Question: I have the following data frame:
'''
structure(list(milieu = structure(c(3L, 9L, 8L, 6L, 10L, 2L,
1L, 7L, 5L, 4L, 3L, 9L, 8L, 6L, 10L, 2L, 1L, 7L, 5L, 4L, 3L,
9L, 8L, 6L, 10L, 2L, 1L, 7L, 5L, 4L, 3L, 9L, 8L, 6L, 10L, 2L,
1L, 7L, 5L, 4L, 3L, 9L, 8L, 6L, 10L, 2L, 1L, 7L, 5L, 4L, 3L,
9L, 8L, 6L, 10L, 2L, 1L, 7L, 5L, 4L, 3L, 9L, 8L, 6L, 10L, 2L,
1L, 7L, 5L, 4L, 3L, 9L, 8L, 6L, 10L, 2L, 1L, 7L, 5L, 4L, 3L,
9L, 8L, 6L, 10L, 2L, 1L, 7L, 5L, 4L, 3L, 9L, 8L, 6L, 10L, 2L,
1L, 7L, 5L, 4L, 3L, 9L, 8L, 6L, 10L, 2L, 1L, 7L, 5L, 4L, 3L,
9L, 8L, 6L, 10L, 2L, 1L, 7L, 5L, 4L, 3L, 9L, 8L, 6L, 10L, 2L,
1L, 7L, 5L, 4L, 3L, 9L, 8L, 6L, 10L, 2L, 1L, 7L, 5L, 4L), .Label = c("BUM",
"DDR", "ETB", "EXP", "HED", "KON", "MAT", "PER", "PMA", "TRA"
), class = "factor"), mycols = structure(c(3L, 1L, 5L, 6L, 2L,
4L, 10L, 8L, 7L, 9L, 3L, 1L, 5L, 6L, 2L, 4L, 10L, 8L, 7L, 9L,
3L, 1L, 5L, 6L, 2L, 4L, 10L, 8L, 7L, 9L, 3L, 1L, 5L, 6L, 2L,
4L, 10L, 8L, 7L, 9L, 3L, 1L, 5L, 6L, 2L, 4L, 10L, 8L, 7L, 9L,
3L, 1L, 5L, 6L, 2L, 4L, 10L, 8L, 7L, 9L, 3L, 1L, 5L, 6L, 2L,
4L, 10L, 8L, 7L, 9L, 3L, 1L, 5L, 6L, 2L, 4L, 10L, 8L, 7L, 9L,
3L, 1L, 5L, 6L, 2L, 4L, 10L, 8L, 7L, 9L, 3L, 1L, 5L, 6L, 2L,
4L, 10L, 8L, 7L, 9L, 3L, 1L, 5L, 6L, 2L, 4L, 10L, 8L, 7L, 9L,
3L, 1L, 5L, 6L, 2L, 4L, 10L, 8L, 7L, 9L, 3L, 1L, 5L, 6L, 2L,
4L, 10L, 8L, 7L, 9L, 3L, 1L, 5L, 6L, 2L, 4L, 10L, 8L, 7L, 9L), .Label = c("#00CCFF",
"#00FD03", "#3168FF", "#97CB00", "#98CBF8", "#CCFCCC", "#FB02FE",
"#FE9900", "#FF0200", "#FFFD00"), class = "factor"), variable = structure(c(8L,
8L, 8L, 8L, 8L, 8L, 8L, 8L, 8L, 8L, 7L, 7L, 7L, 7L, 7L, 7L, 7L,
7L, 7L, 7L, 9L, 9L, 9L, 9L, 9L, 9L, 9L, 9L, 9L, 9L, 11L, 11L,
11L, 11L, 11L, 11L, 11L, 11L, 11L, 11L, 14L, 14L, 14L, 14L, 14L,
14L, 14L, 14L, 14L, 14L, 10L, 10L, 10L, 10L, 10L, 10L, 10L, 10L,
10L, 10L, 12L, 12L, 12L, 12L, 12L, 12L, 12L, 12L, 12L, 12L, 3L,
3L, 3L, 3L, 3L, 3L, 3L, 3L, 3L, 3L, 6L, 6L, 6L, 6L, 6L, 6L, 6L,
6L, 6L, 6L, 4L, 4L, 4L, 4L, 4L, 4L, 4L, 4L, 4L, 4L, 1L, 1L, 1L,
1L, 1L, 1L, 1L, 1L, 1L, 1L, 2L, 2L, 2L, 2L, 2L, 2L, 2L, 2L, 2L,
2L, 5L, 5L, 5L, 5L, 5L, 5L, 5L, 5L, 5L, 5L, 13L, 13L, 13L, 13L,
13L, 13L, 13L, 13L, 13L, 13L), .Label = c("Auslaender", "Umweltbelastung",
"OEPNV", "Kriminalitaet", "Einr. f. Kinder", "Mangel an Gruenflaechen",
"Gaststaette", "Geschaeft", "Bank", "Park", "Hausarzt", "Sportstaette",
"Einr. f. Jugendliche", "Einr. F. Aeltere"), class = "factor", scores = structure(c(0.0718023287061849,
0.0693420423225302, 0.0753384763664876, 0.0827043835101492, 0.109631516692048,
0.0765927537218141, 0.0870322381232645, 0.0515014684350035, 0.0683398169561522,
0.0554744519820495, 0.0363337127130046, 0.0463575341160886, 0.0671060291182815,
0.102443247236942), .Dim = 14L, .Dimnames = list(c("Geschaeft",
"Gaststaette", "Bank", "Hausarzt", "Einr. F. Aeltere", "Park",
"Sportstaette", "OEPNV", "Mangel an Gruenflaechen", "Kriminalitaet",
"Auslaender", "Umweltbelastung", "Einr. f. Kinder", "Einr. f. Jugendliche"
)))), value = c(0.0468431771894094, 0.0916666666666667, 0.0654761904761905,
0.0905432595573441, 0.0761904761904762, 0.0672097759674134, 0.0869565217391304,
0.0650887573964497, 0.0762250453720508, 0.0518234165067179, 0.0855397148676171,
0.0604166666666667, 0.0555555555555556, 0.0764587525150905, 0.0895238095238095,
0.0712830957230143, 0.075098814229249, 0.0631163708086785, 0.0780399274047187,
0.0383877159309021, 0.065173116089613, 0.0854166666666667, 0.0972222222222222,
0.0824949698189135, 0.060952380952381, 0.0529531568228106, 0.0731225296442688,
0.0828402366863905, 0.0725952813067151, 0.0806142034548944, 0.0712830957230143,
0.0833333333333333, 0.0912698412698413, 0.0704225352112676, 0.0628571428571429,
0.0672097759674134, 0.106719367588933, 0.0710059171597633, 0.108892921960073,
0.0940499040307102, 0.10183299389002, 0.104166666666667, 0.107142857142857,
0.100603621730382, 0.12, 0.116089613034623, 0.112648221343874,
0.112426035502959, 0.121597096188748, 0.0998080614203455, 0.0855397148676171,
0.0666666666666667, 0.0912698412698413, 0.0804828973843058, 0.0704761904761905,
0.0672097759674134, 0.0731225296442688, 0.0670611439842209, 0.0834845735027223,
0.0806142034548944, 0.0855397148676171, 0.0791666666666667, 0.0952380952380952,
0.0824949698189135, 0.0933333333333333, 0.114052953156823, 0.0810276679841897,
0.0788954635108481, 0.0780399274047187, 0.0825335892514395, 0.0529531568228106,
0.05625, 0.0456349206349206, 0.0583501006036217, 0.0666666666666667,
0.0366598778004073, 0.0434782608695652, 0.0571992110453649, 0.0344827586206897,
0.0633397312859885, 0.0692464358452139, 0.0645833333333333, 0.0694444444444444,
0.0422535211267606, 0.0666666666666667, 0.0692464358452139, 0.0711462450592885,
0.0749506903353057, 0.0598911070780399, 0.0959692898272553, 0.0672097759674134,
0.0541666666666667, 0.0476190476190476, 0.0422535211267606, 0.0628571428571429,
0.0509164969450102, 0.0454545454545455, 0.0532544378698225, 0.058076225045372,
0.072936660268714, 0.0244399185336049, 0.04375, 0.0416666666666667,
0.0663983903420523, 0.0228571428571429, 0.0509164969450102, 0.0237154150197628,
0.0236686390532544, 0.0217785843920145, 0.0441458733205374, 0.0468431771894094,
0.0479166666666667, 0.0476190476190476, 0.0402414486921529, 0.0438095238095238,
0.0468431771894094, 0.0454545454545455, 0.0512820512820513, 0.0417422867513612,
0.0518234165067179, 0.0753564154786151, 0.075, 0.0555555555555556,
0.0724346076458753, 0.0533333333333333, 0.0794297352342159, 0.075098814229249,
0.0788954635108481, 0.0598911070780399, 0.0460652591170825, 0.122199592668024,
0.0875, 0.0892857142857143, 0.0945674044265594, 0.11047619047619,
0.109979633401222, 0.0869565217391304, 0.120315581854043, 0.105263157894737,
0.0978886756238004), y = structure(c(3L, 9L, 8L, 6L, 10L, 2L,
1L, 7L, 5L, 4L, 3L, 9L, 8L, 6L, 10L, 2L, 1L, 7L, 5L, 4L, 3L,
9L, 8L, 6L, 10L, 2L, 1L, 7L, 5L, 4L, 3L, 9L, 8L, 6L, 10L, 2L,
1L, 7L, 5L, 4L, 3L, 9L, 8L, 6L, 10L, 2L, 1L, 7L, 5L, 4L, 3L,
9L, 8L, 6L, 10L, 2L, 1L, 7L, 5L, 4L, 3L, 9L, 8L, 6L, 10L, 2L,
1L, 7L, 5L, 4L, 3L, 9L, 8L, 6L, 10L, 2L, 1L, 7L, 5L, 4L, 3L,
9L, 8L, 6L, 10L, 2L, 1L, 7L, 5L, 4L, 3L, 9L, 8L, 6L, 10L, 2L,
1L, 7L, 5L, 4L, 3L, 9L, 8L, 6L, 10L, 2L, 1L, 7L, 5L, 4L, 3L,
9L, 8L, 6L, 10L, 2L, 1L, 7L, 5L, 4L, 3L, 9L, 8L, 6L, 10L, 2L,
1L, 7L, 5L, 4L, 3L, 9L, 8L, 6L, 10L, 2L, 1L, 7L, 5L, 4L), .Label = c("BUM",
"DDR", "ETB", "EXP", "HED", "KON", "MAT", "PER", "PMA", "TRA"
), class = "factor")), .Names = c("milieu", "mycols", "variable",
"value", "y"), row.names = c(NA, -140L), class = "data.frame")
'''
and want to plot it, according to <URL> with:
'''
ggplot(mdf, aes(x = variable, y = value)) +
geom_line(data = transform(mdf, milieu = NULL), aes(group = y), colour = 'grey80')+
geom_line(aes(group = milieu)) +
scale_colour_manual(value=mdf$mycols) +
facet_wrap(~milieu) +
opts(axis.text.x = theme_text(angle=90, hjust=1))
'''
The plot looks so far ok, but I can't set the colors of the lines (right now black) in each group to the according colors in mdf$mycols...

Has someone an idea how I can set the colors in the plot?
Thanks for your help!
Dominik
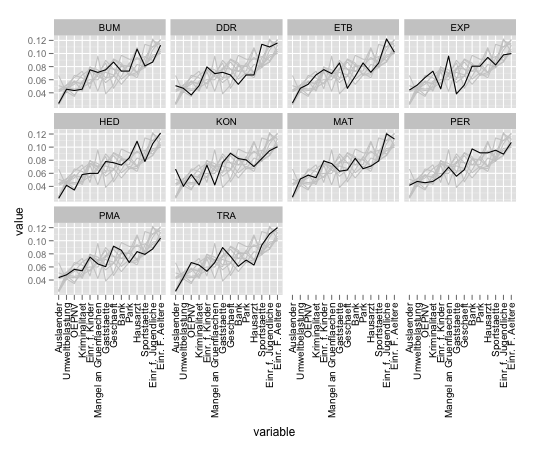
Answer: Here is how you would do it in this case. You can control the thickness of the dark lines by changing "size" and the lightness of the other lines by changing "alpha". The only purpose of the colors I can see is that you don't need to use a legend and can easily look up the figure to compare different facets.
'''
p1 = ggplot(mdf, aes(x = variable, y = value, colour = mycols)) +
geom_line(data = transform(mdf, milieu = NULL), aes(group = y), alpha = 0.5) +
geom_line(aes(group = milieu, colour = mycols), size = 1.2) +
scale_colour_identity() +
facet_wrap(~ milieu) +
theme_bw() +
opts(axis.text.x = theme_text(angle=90, hjust=1)) +
opts(legend.position = 'none')
'''